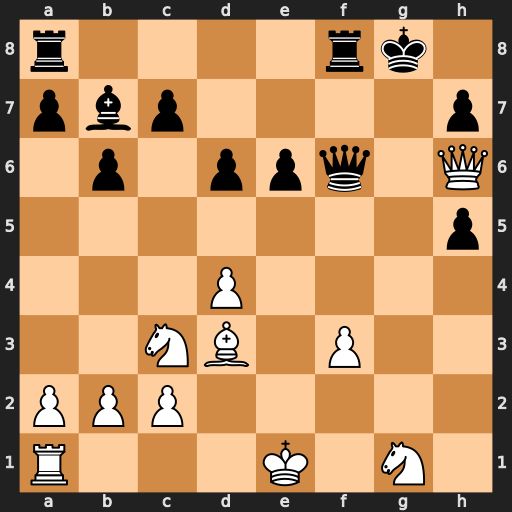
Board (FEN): r4rk1/pbp4p/1p1ppq1Q/7p/3P4/2NB1P2/PPP5/R3K1N1
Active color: w
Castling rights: Q
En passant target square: -
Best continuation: Qxh7#